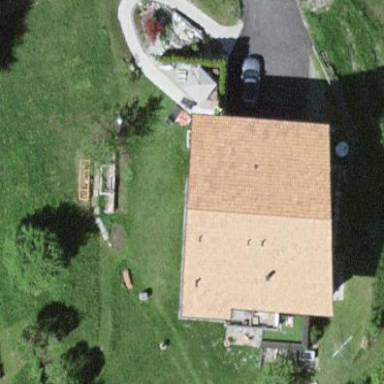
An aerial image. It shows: Detached building.